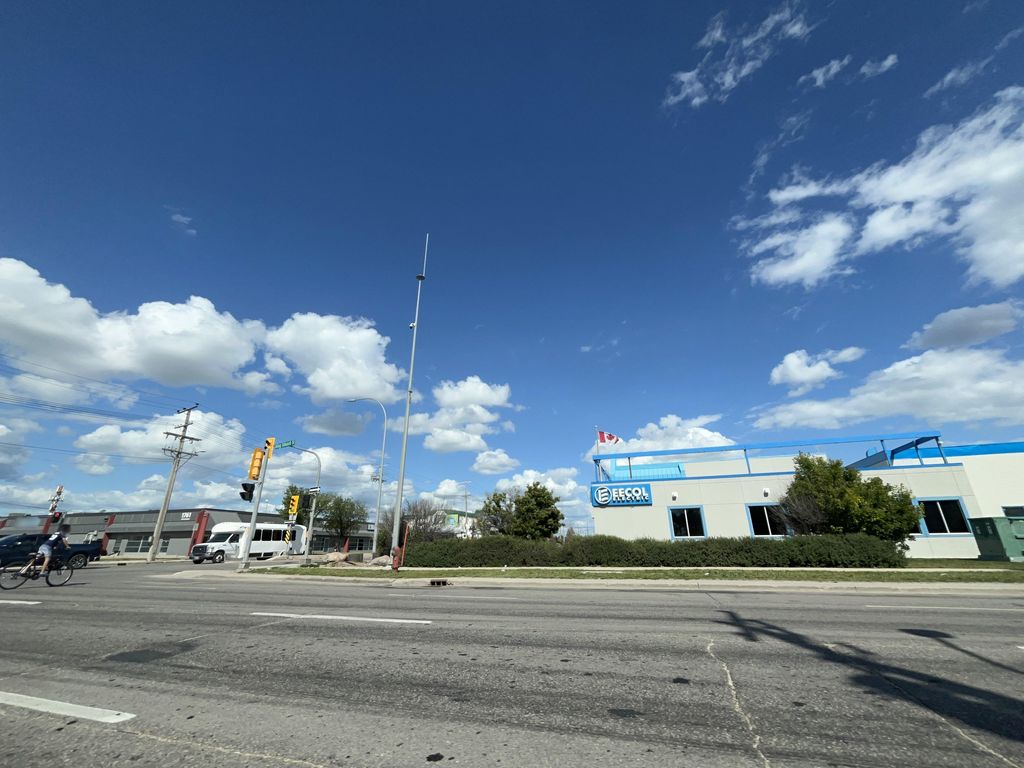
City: winnipeg